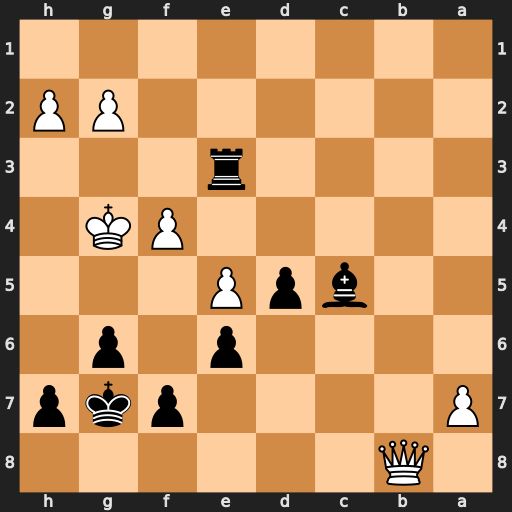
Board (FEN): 1Q6/P4pkp/4p1p1/2bpP3/5PK1/4r3/6PP/8
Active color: b
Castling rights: -
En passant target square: -
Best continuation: h5+ Kg5 Be7#